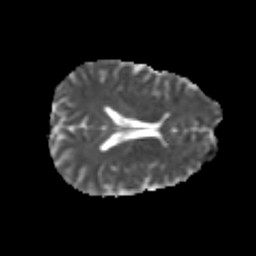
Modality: MD
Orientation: axial
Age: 20
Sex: male
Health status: healthy
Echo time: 0.074 s